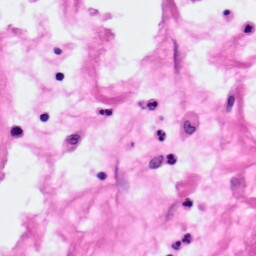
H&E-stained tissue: Pancreatic